Question: I'm trying to get a site working in IE10 for those people who've pressed the compatibility mode button - usually by mistake!
Compatibility mode in IE10 renders the document for IE7
I have a container div with 1 to 4 columns of dives floated left inside it, they are all cleared by a clearing div after the last column div.
It all works fine except in IE10 Compatability mode. I think it is an IE7 float bug but I could be wrong
<URL>

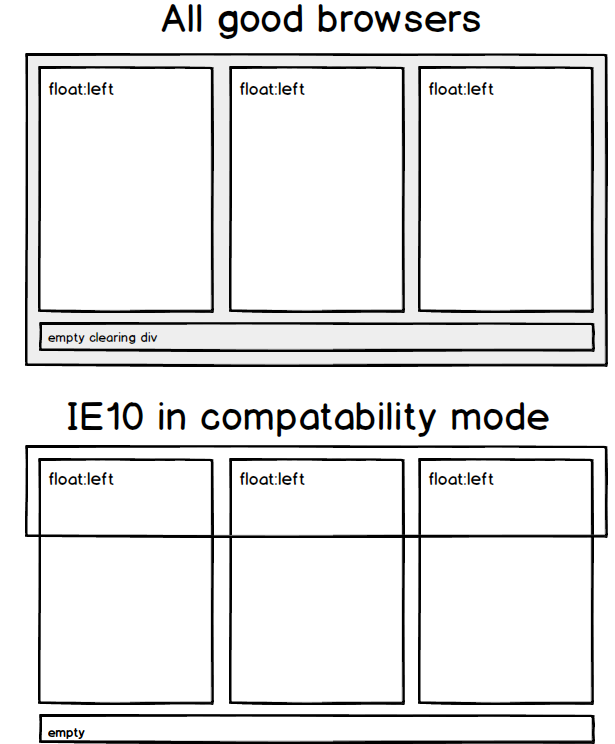
Answer: Try changing your div
'''
<div class="year-wrap 1">
'''
for this one
'''
<div class="year-wrap 1" style="overflow: auto;">
'''
or simply add this in the class year-wrap of your css
'''
overflow: auto;
'''